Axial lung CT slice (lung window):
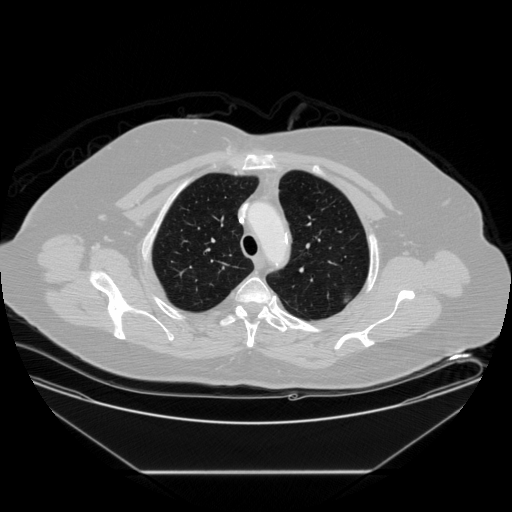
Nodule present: no